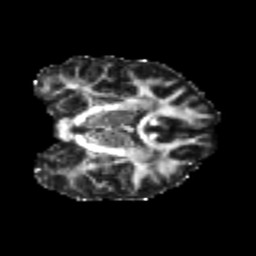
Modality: FA
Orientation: coronal
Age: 19
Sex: female
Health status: healthy
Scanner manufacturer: philips
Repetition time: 7.389 s
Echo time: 0.08599 s